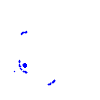
Particle: electron